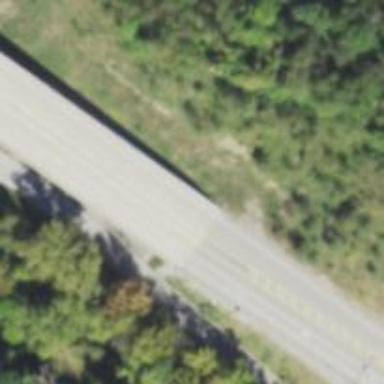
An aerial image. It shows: Asphalt trunk highway.